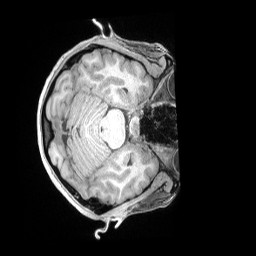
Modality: T1w
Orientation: axial
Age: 35
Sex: female
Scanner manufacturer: siemens
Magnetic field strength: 3 T
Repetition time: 2 s
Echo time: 0.00211 s